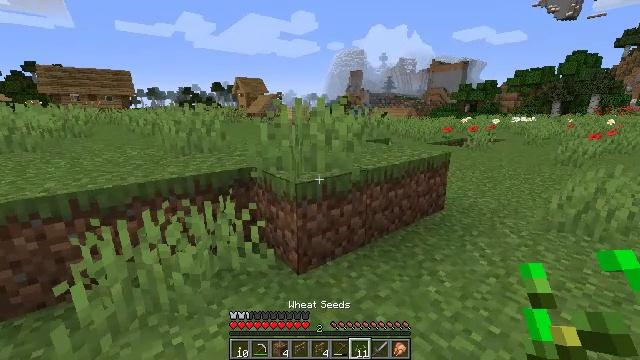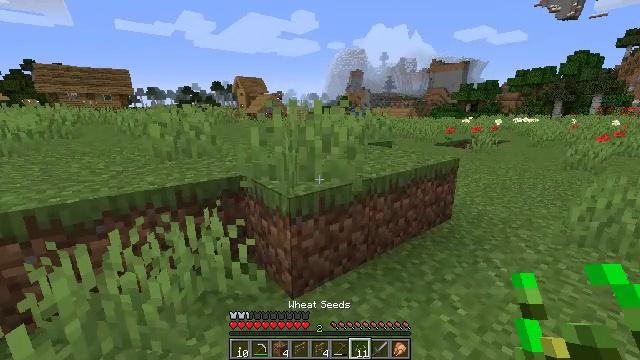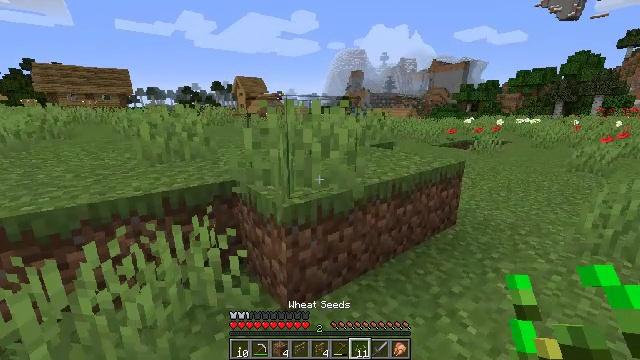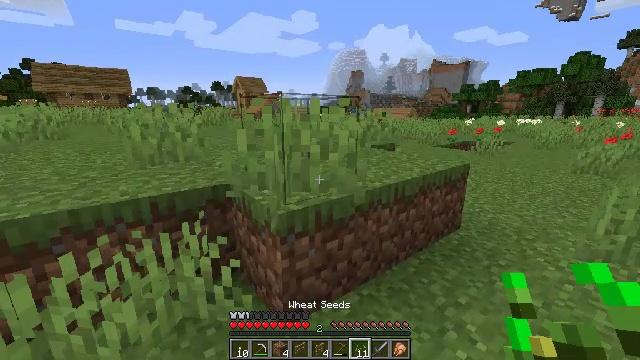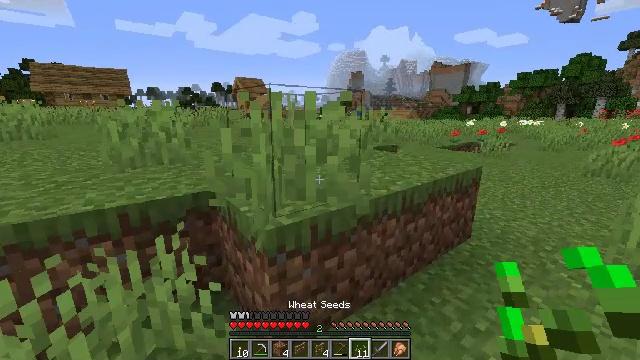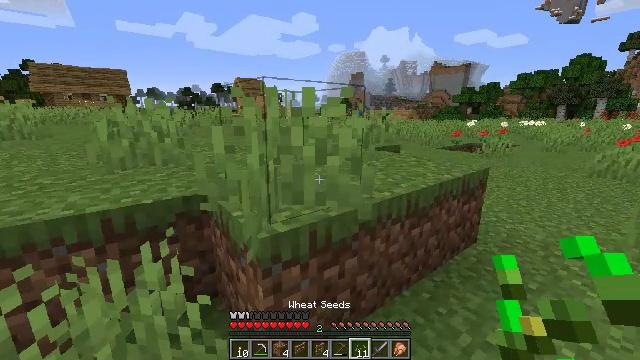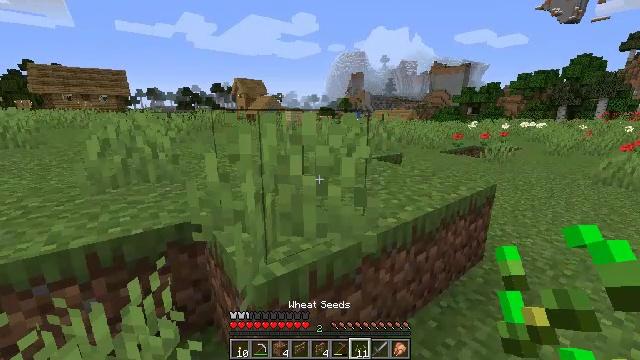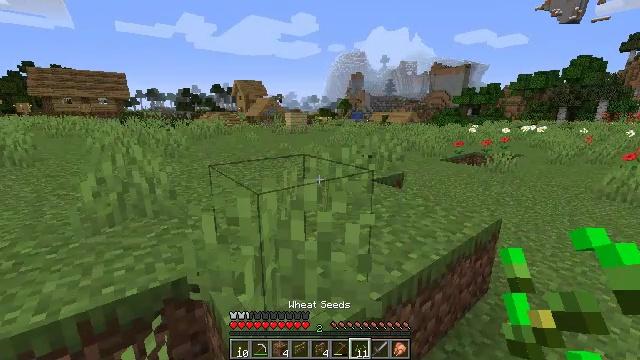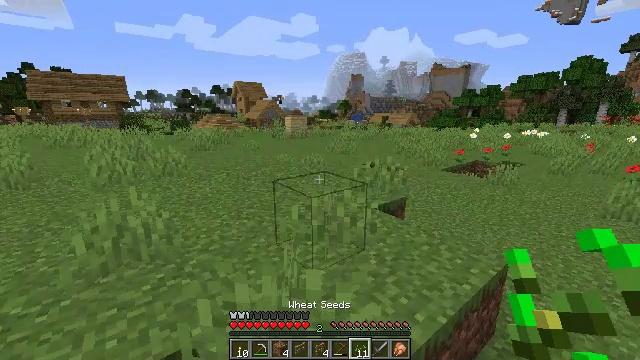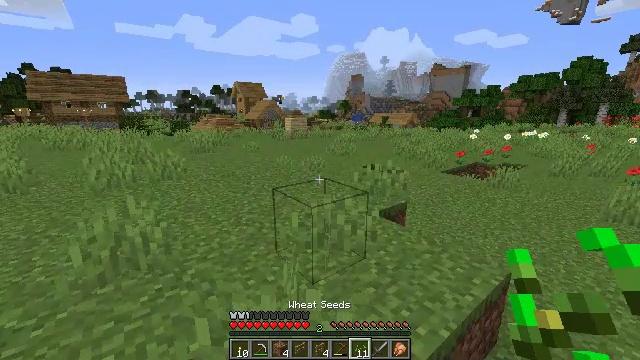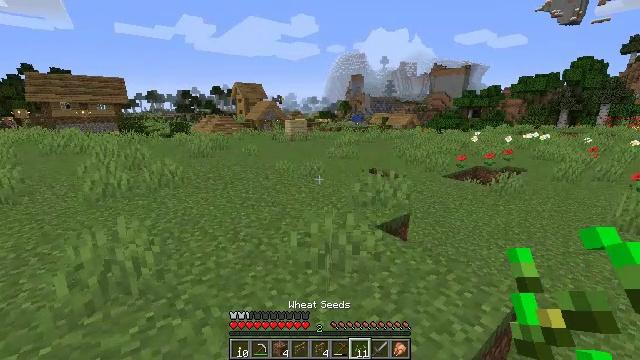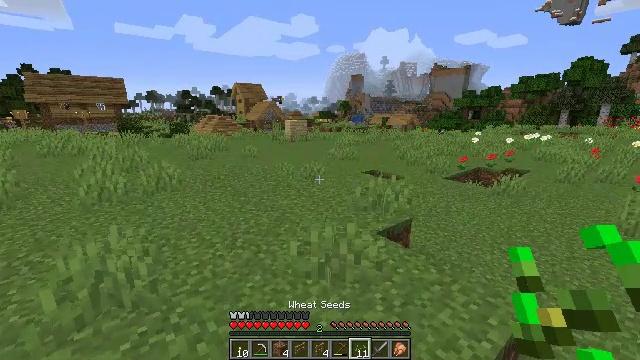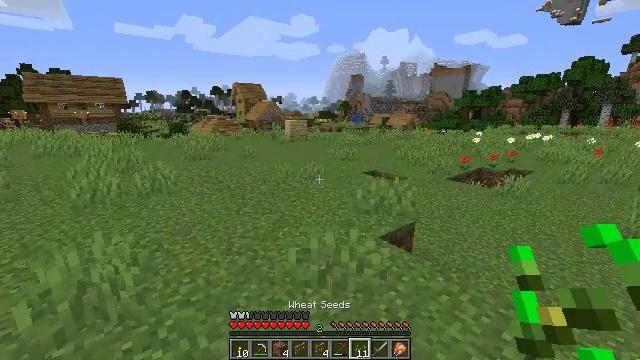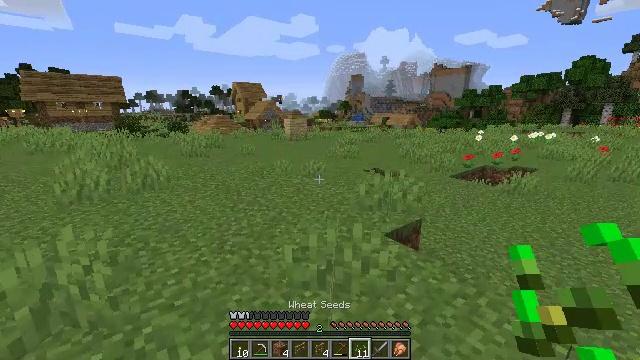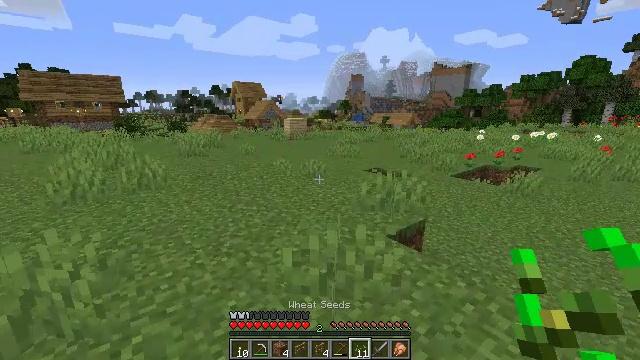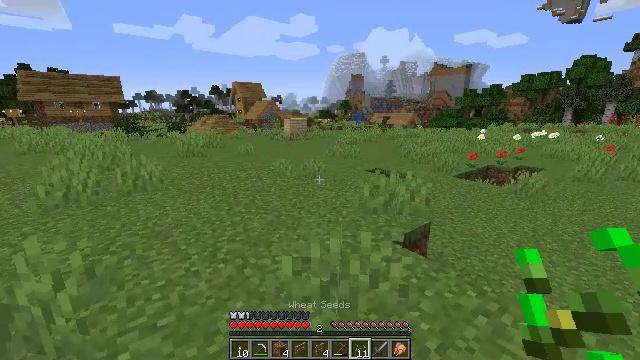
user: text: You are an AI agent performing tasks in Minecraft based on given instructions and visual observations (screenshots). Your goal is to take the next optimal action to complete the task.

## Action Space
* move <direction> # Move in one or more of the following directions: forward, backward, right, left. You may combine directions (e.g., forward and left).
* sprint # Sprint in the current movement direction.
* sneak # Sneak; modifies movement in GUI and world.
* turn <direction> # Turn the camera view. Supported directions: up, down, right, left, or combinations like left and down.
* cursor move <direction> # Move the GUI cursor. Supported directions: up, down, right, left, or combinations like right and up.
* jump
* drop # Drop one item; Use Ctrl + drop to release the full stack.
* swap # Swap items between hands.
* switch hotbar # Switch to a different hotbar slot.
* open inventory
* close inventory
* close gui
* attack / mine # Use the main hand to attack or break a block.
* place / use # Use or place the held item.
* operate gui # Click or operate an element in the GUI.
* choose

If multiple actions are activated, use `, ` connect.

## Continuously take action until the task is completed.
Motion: motion action
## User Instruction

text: Collect carrots by breaking the crop.
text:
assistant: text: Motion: move forward
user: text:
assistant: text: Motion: move forward
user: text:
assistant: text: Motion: move forward
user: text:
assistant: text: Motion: move forward
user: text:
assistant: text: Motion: move forward
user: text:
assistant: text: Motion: move forward, jump
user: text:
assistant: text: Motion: move forward, jump
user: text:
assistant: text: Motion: move forward, jump
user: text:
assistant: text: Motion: move forward, jump
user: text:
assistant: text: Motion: move forward, jump
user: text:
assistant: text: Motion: move forward
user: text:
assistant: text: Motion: move forward
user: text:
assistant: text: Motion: move forward
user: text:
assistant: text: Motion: move forward
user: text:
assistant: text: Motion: move forward
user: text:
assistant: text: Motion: move forward
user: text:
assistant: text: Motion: move forward
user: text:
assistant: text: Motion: move forward
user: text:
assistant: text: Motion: no_op
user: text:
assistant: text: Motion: no_op
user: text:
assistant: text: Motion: no_op
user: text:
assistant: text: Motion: move forward
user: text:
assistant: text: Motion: move forward
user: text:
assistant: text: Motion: move forward
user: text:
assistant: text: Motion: move forward
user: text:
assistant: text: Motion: move forward
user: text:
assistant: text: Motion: move forward
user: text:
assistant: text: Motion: move forward
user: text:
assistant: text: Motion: move forward
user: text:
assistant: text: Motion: move forward